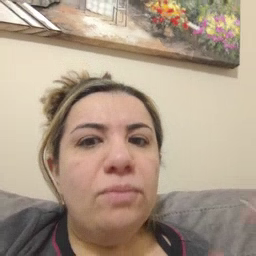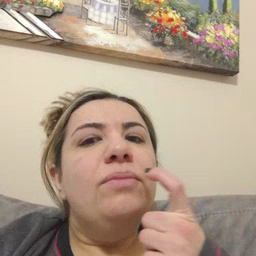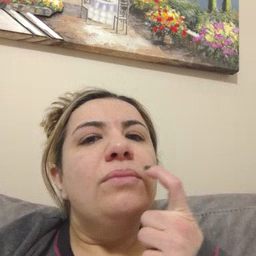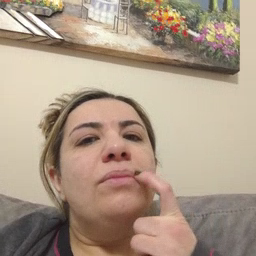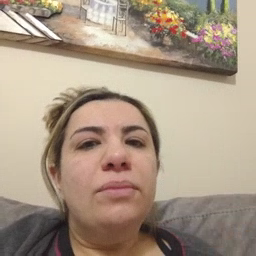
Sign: tooth